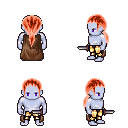
a pixel art fantasy rpg character, male body template, dark elf, purple skin, brown cape, gold greaves, red ponytail hairstyle, dagger, four views (front, back, left, right), 2x2 character sprite sheet, small pixel art, hard edges, no anti-aliasing